Interaction volume radius: 10 \u00c5
Interaction volume height: 10 \u00c5
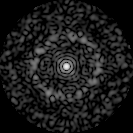
Disorder parameter: 0.8562